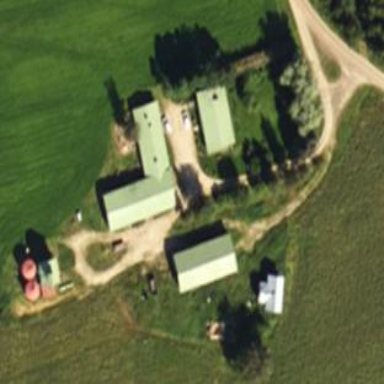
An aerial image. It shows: Farmyard area.